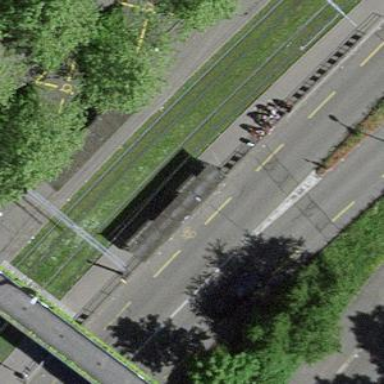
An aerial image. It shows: Platform for public transport with shelter. It serves trams and railways.